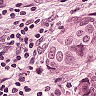
Metastatic tissue present: yes